I will show an image sequence of human cooking. I have annotated the images with numbered circles. Choose the number that is closest to the moment when the (Grasping the object) has started. You are a five-time world champion in this game. Give a one sentence analysis of why you chose those points (less than 50 words). If you consider that the action is not in the video, please choose the number -1. Provide your answer at the end in a json file of this format: {"points": []}
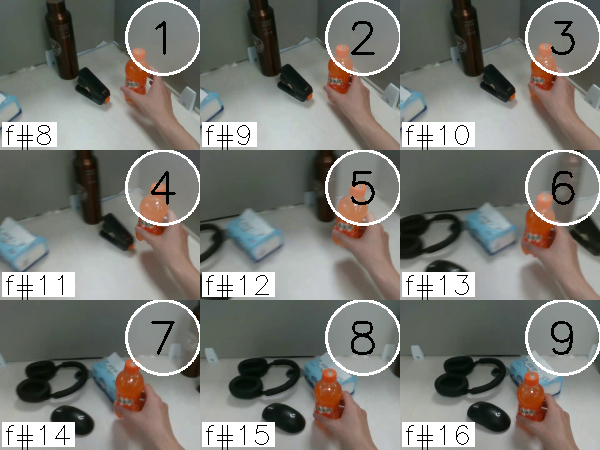
Frame 2 shows the clearest moment of hand-object contact.
{"points": [2]}